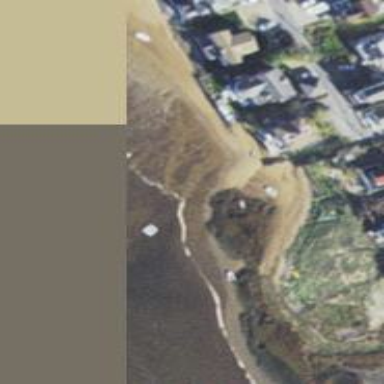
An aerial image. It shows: The image shows tidal environment.